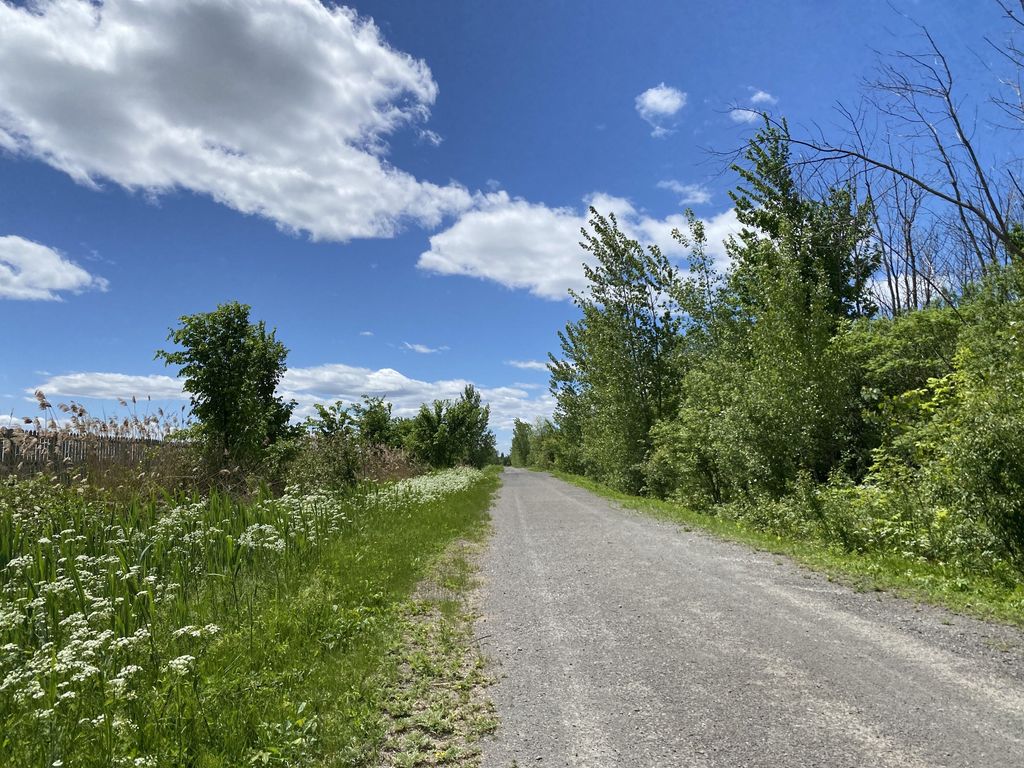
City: montreal